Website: apple
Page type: order-returns
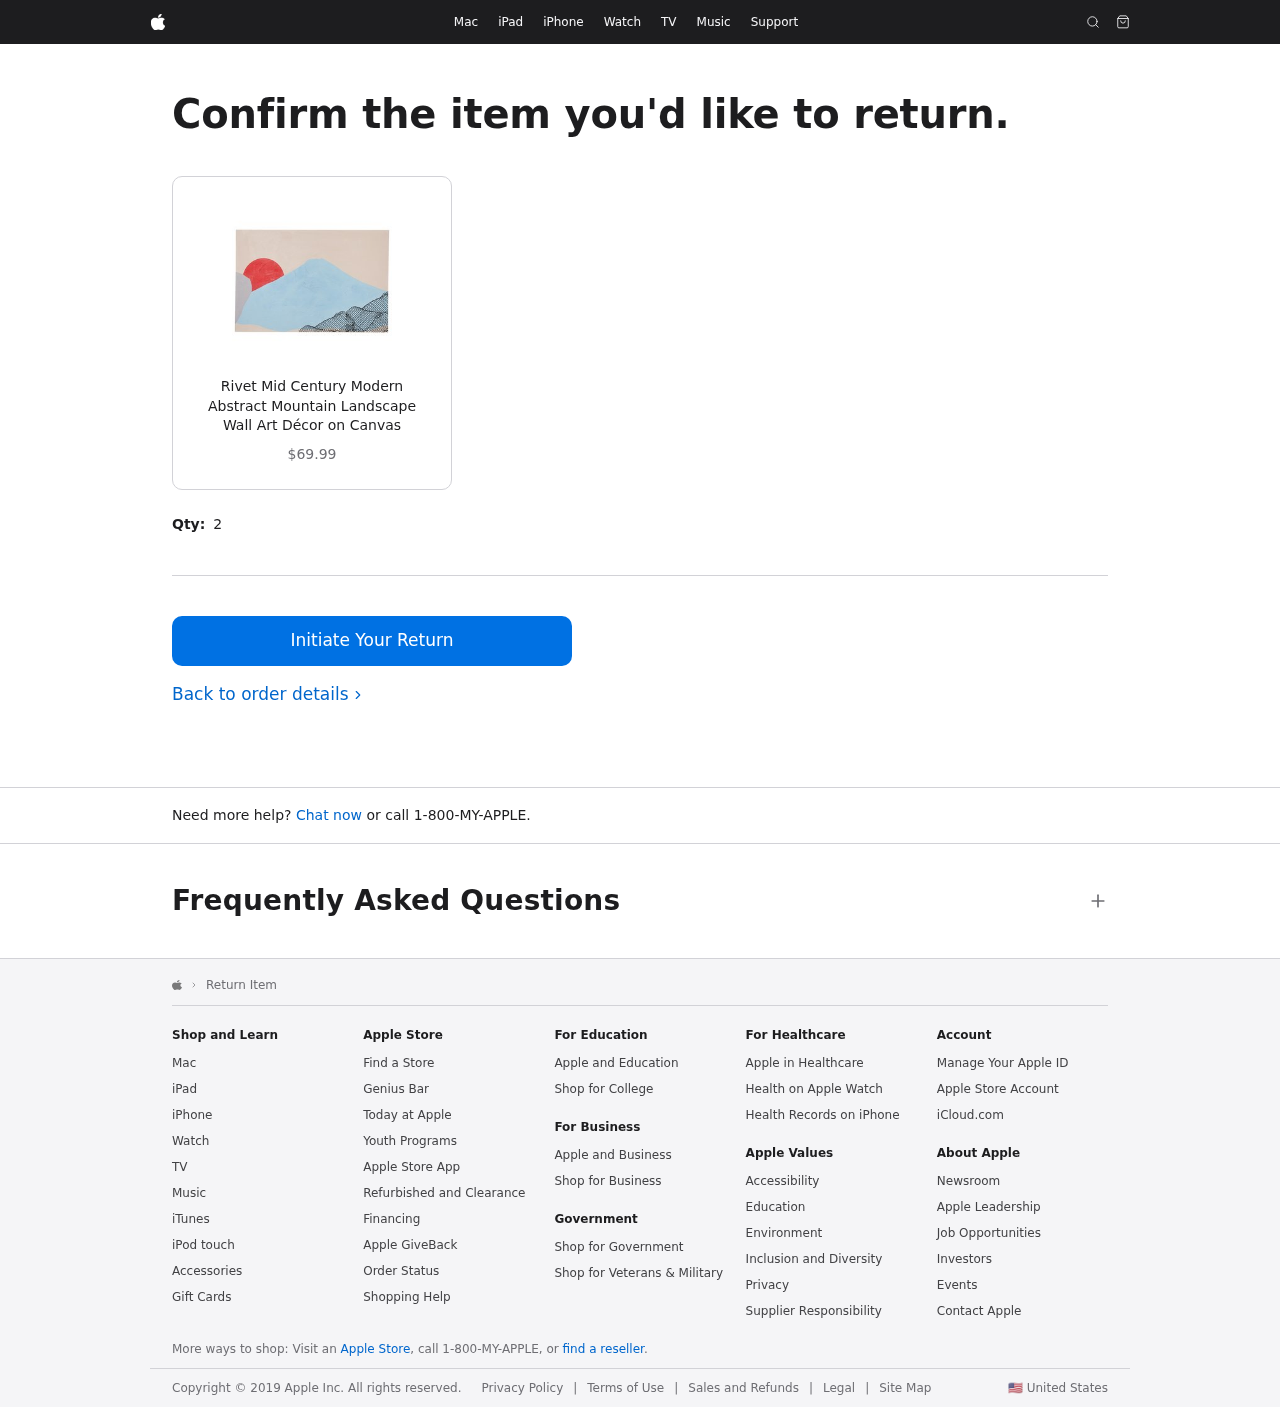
Product elements: key: PRODUCT1_NAME
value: Rivet Mid Century Modern Abstract Mountain Landscape Wall Art Décor on Canvas
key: PRODUCT1_PRICE
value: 69.99
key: PRODUCT1_QUANTITY
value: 2